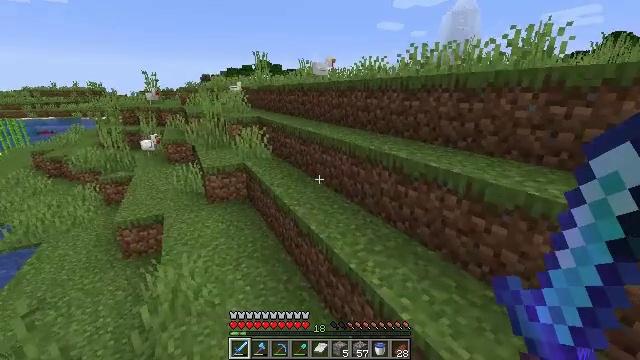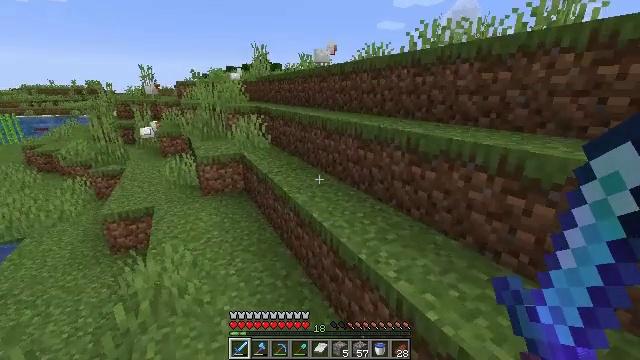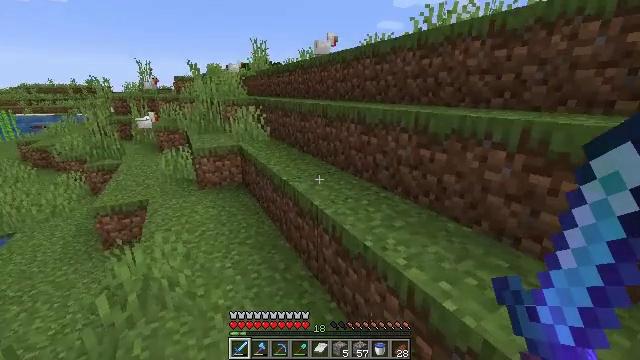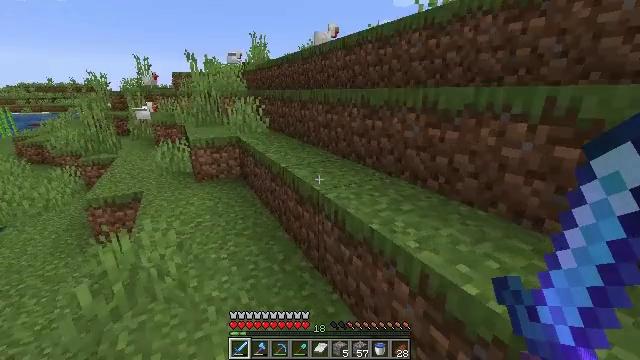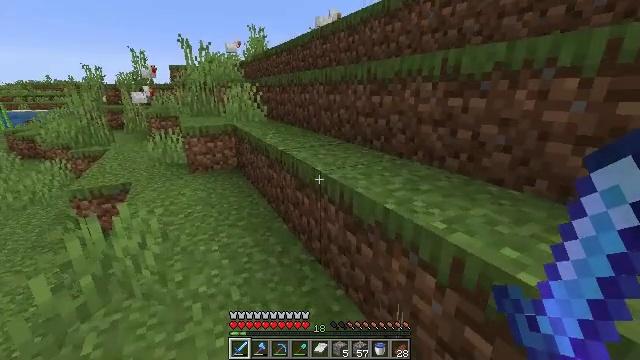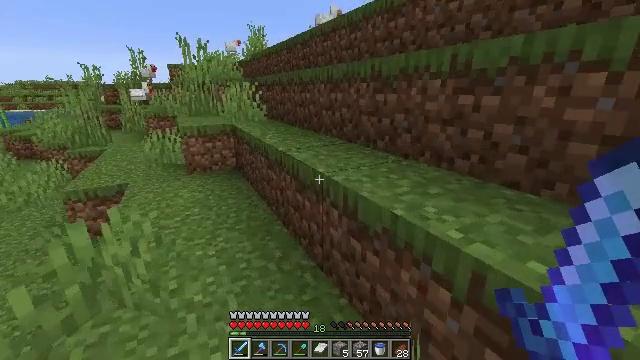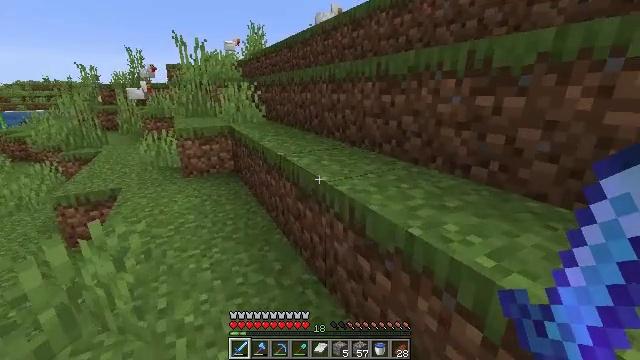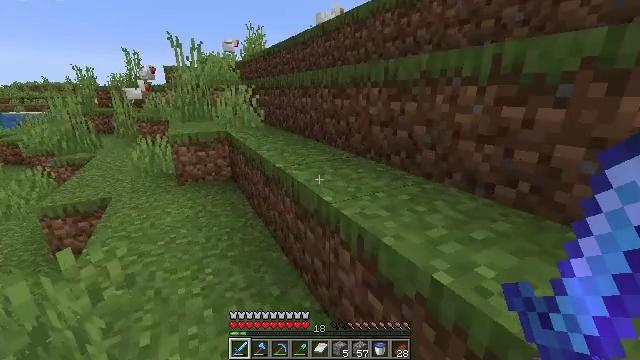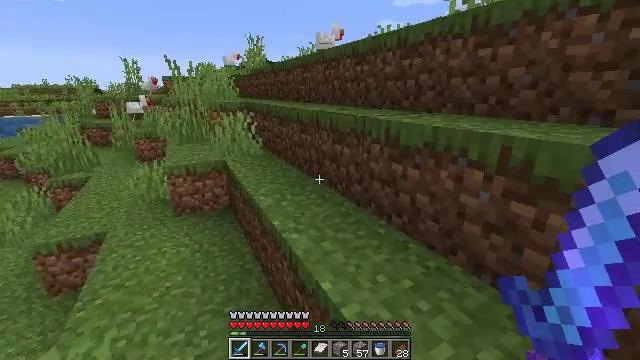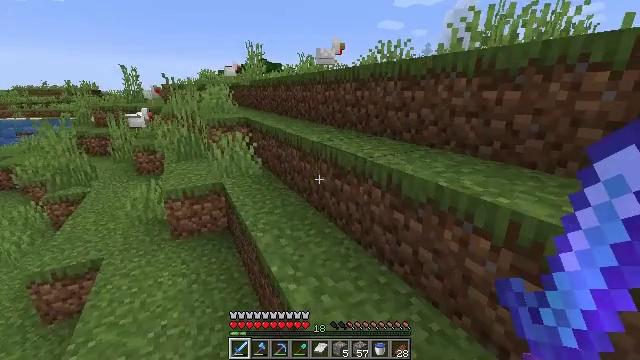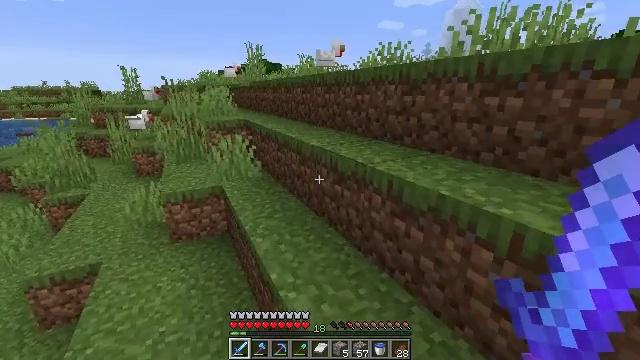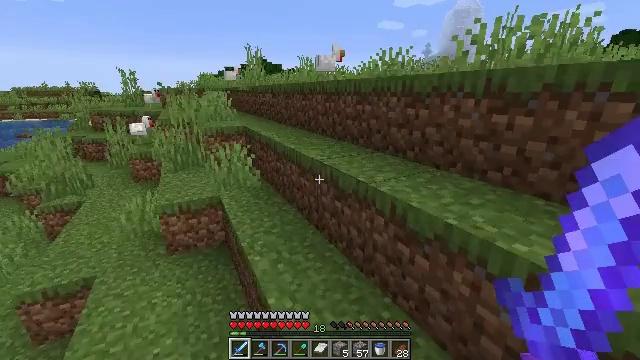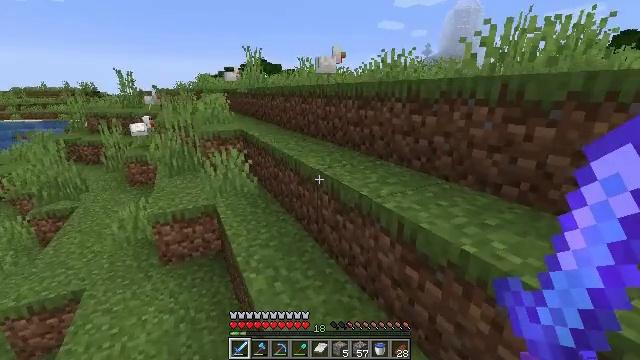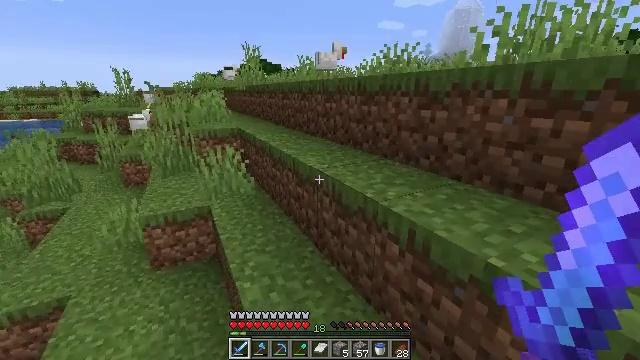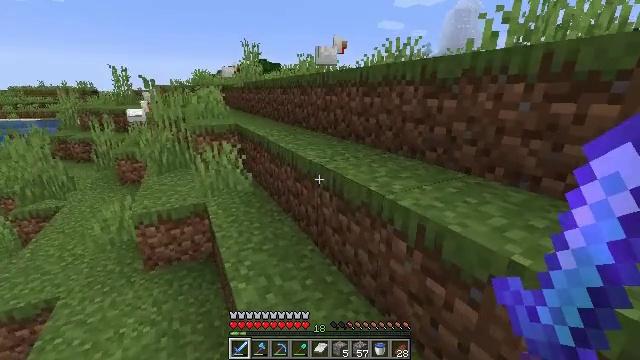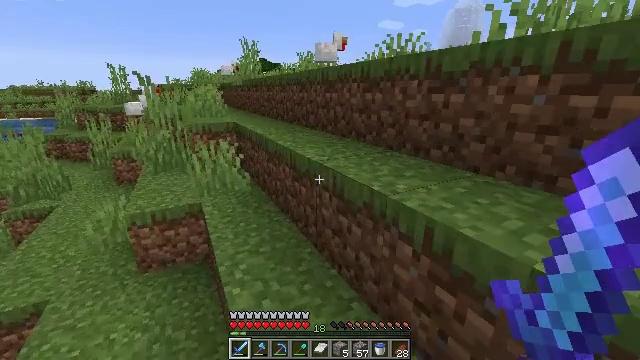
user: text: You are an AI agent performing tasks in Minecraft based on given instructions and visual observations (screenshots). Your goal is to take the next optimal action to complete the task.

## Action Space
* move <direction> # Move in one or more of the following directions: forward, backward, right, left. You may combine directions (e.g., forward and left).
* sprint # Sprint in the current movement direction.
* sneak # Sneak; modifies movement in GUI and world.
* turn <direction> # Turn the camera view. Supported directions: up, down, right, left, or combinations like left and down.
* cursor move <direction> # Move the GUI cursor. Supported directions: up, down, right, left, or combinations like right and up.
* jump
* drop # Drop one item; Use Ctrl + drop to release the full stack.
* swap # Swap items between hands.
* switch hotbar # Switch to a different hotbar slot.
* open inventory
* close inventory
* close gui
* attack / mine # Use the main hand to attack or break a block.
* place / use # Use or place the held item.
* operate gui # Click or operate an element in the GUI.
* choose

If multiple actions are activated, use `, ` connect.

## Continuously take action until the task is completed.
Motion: motion action
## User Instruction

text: Kill the chicken.
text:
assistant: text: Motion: move forward
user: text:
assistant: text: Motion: move forward
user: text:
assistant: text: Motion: move forward
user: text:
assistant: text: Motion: move forward
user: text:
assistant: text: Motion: move forward
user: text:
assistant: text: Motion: move forward
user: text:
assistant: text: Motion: move forward, jump
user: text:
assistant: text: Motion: move forward, jump
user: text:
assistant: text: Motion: move forward, jump
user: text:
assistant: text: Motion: move forward, jump
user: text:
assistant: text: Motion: move forward, jump
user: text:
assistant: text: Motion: move forward, jump
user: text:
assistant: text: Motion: move forward, jump
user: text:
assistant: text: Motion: move forward, jump
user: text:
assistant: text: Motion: move forward and move right
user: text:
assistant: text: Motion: move forward and move right
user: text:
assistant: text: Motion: move forward and move right
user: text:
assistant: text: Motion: move forward and move right
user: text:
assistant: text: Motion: move forward and move right, jump
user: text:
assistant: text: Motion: move forward and move right, jump
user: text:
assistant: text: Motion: move forward and move right, turn left, jump
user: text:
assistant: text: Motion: move forward and move right, turn left and down, jump
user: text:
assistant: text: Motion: move forward and move right, turn left and down
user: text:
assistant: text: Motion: move forward, turn left
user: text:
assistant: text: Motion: turn left, open inventory
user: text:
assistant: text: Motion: open inventory
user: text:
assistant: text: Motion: open inventory
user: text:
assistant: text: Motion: no_op
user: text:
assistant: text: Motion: cursor move left
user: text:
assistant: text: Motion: cursor move left